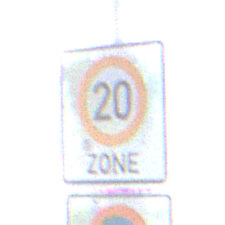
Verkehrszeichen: BeginnZone20
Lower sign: BeginnEingeschraenktesHalteverbotZone
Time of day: SunriseSunset
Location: Outdoor (Nature)
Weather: PartlyCloudy
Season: NotSpecified
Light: Natural